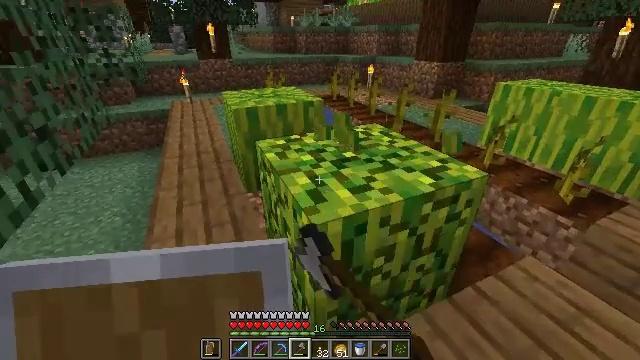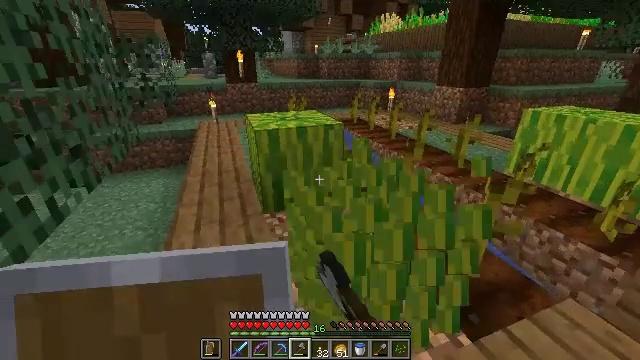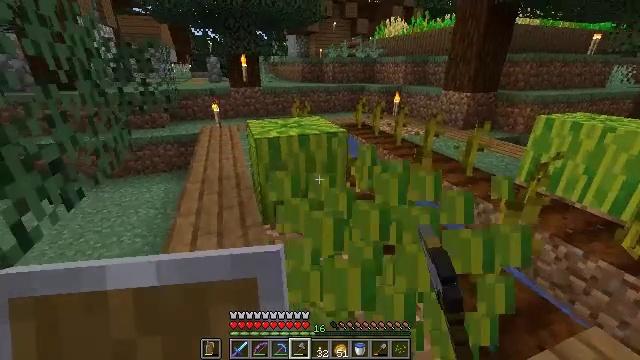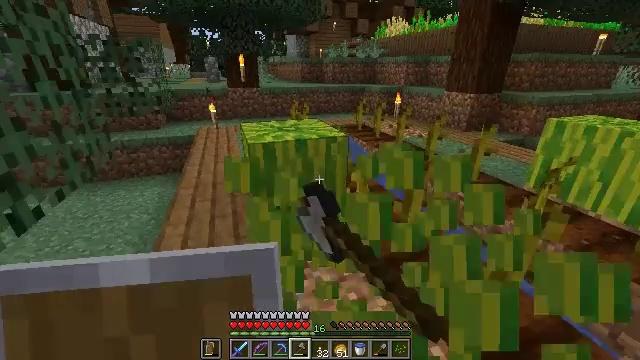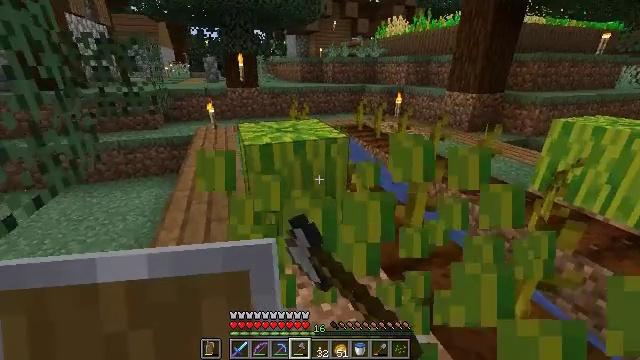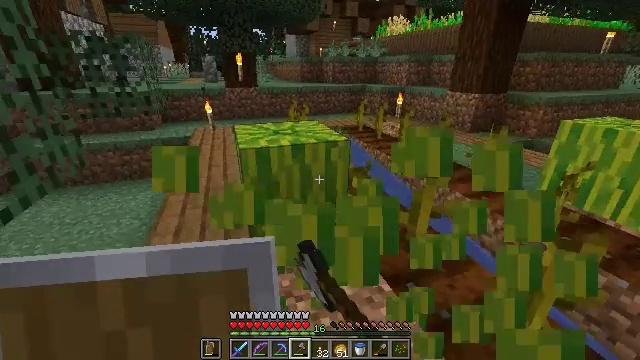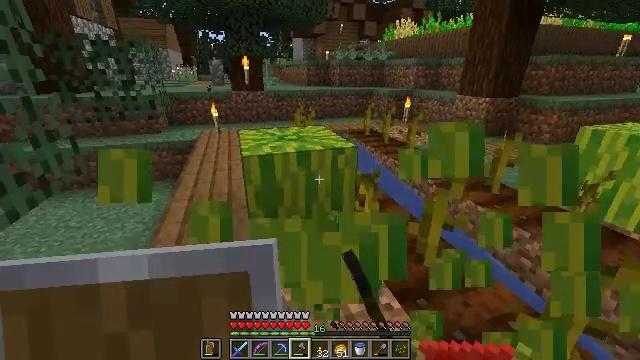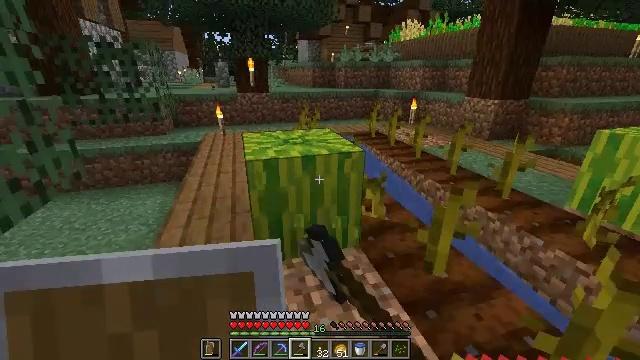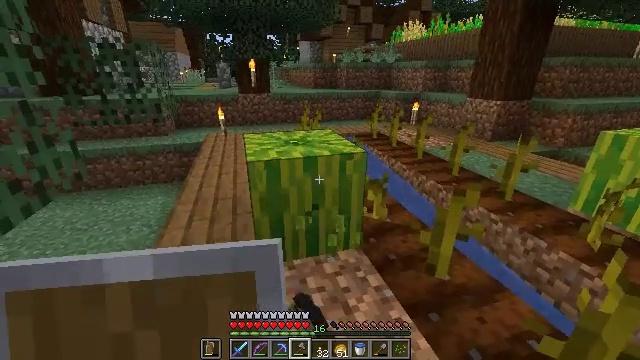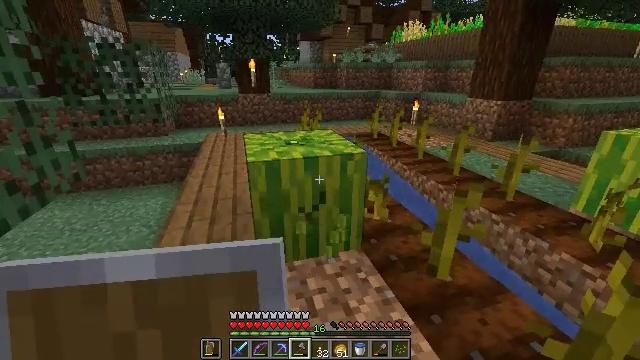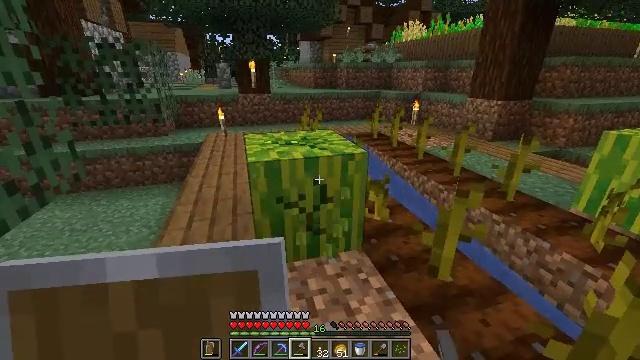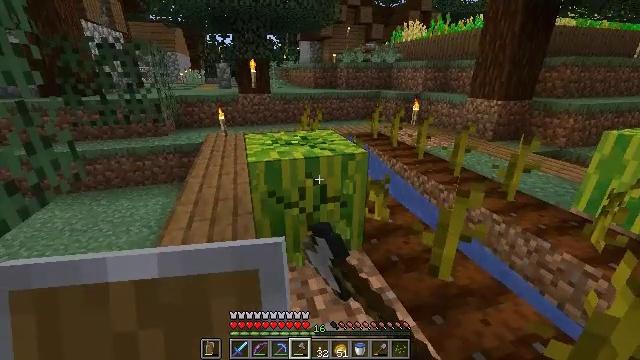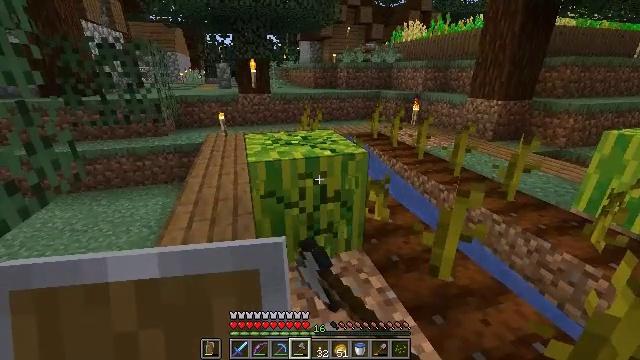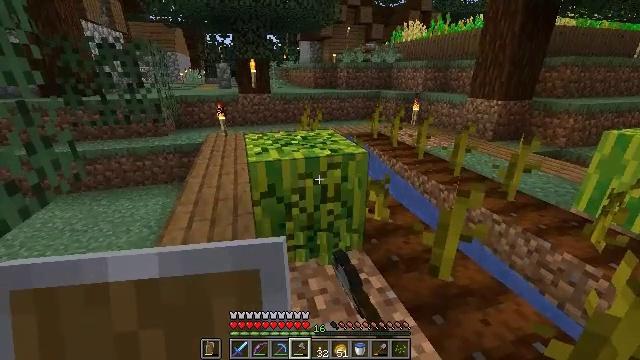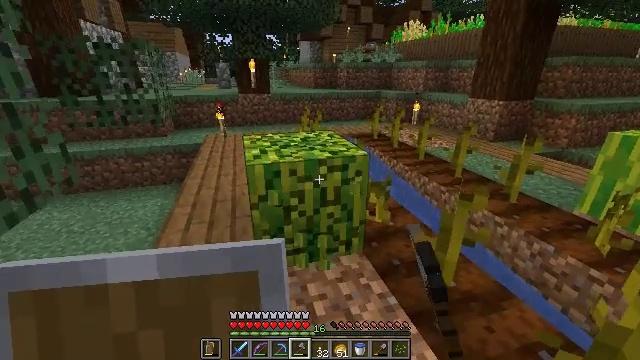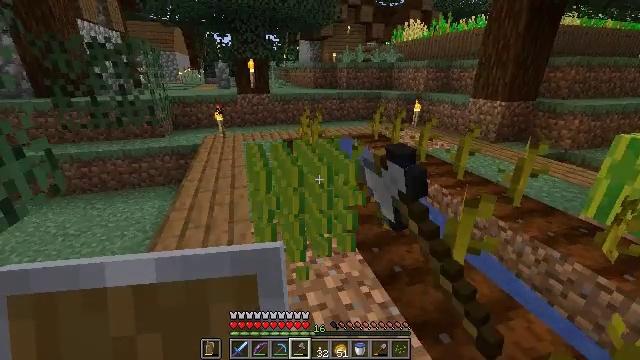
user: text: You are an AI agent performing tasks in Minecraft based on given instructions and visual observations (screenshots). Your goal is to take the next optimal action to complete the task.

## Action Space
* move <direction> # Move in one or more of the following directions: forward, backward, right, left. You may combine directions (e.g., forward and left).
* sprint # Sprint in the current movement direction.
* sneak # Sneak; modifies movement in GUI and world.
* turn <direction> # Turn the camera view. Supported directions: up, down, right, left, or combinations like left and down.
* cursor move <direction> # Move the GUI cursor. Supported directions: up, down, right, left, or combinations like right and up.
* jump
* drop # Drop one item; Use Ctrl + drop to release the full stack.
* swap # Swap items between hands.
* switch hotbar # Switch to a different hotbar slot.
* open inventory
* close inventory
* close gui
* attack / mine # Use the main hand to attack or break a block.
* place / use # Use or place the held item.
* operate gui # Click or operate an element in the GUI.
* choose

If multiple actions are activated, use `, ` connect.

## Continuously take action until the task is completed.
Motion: motion action
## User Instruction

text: Attack the melon to collect it.
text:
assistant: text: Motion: move forward, turn left and up, attack / mine
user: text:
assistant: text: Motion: move forward, attack / mine
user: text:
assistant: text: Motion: move forward, attack / mine
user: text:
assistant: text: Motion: move forward, attack / mine
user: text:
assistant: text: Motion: attack / mine
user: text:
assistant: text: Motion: turn left, attack / mine
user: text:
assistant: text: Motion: turn left, attack / mine
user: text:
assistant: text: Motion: attack / mine
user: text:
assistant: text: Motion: attack / mine
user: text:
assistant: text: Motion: attack / mine
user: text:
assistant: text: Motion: attack / mine
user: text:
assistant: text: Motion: attack / mine
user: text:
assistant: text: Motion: attack / mine
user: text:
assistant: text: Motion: move forward, attack / mine
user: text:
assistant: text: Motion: move forward, attack / mine
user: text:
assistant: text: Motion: move forward, attack / mine
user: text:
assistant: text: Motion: move forward, attack / mine
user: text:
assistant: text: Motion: move forward, turn right and down, attack / mine
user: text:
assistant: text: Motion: turn right and down
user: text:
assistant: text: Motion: no_op